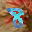
Label: 8